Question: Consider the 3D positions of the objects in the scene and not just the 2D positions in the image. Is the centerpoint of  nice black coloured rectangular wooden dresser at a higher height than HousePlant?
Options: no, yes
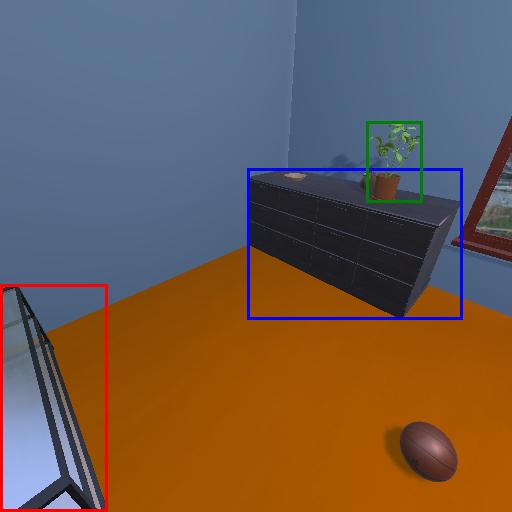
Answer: no